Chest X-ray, AP view. Patient: 59 years old, sex F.
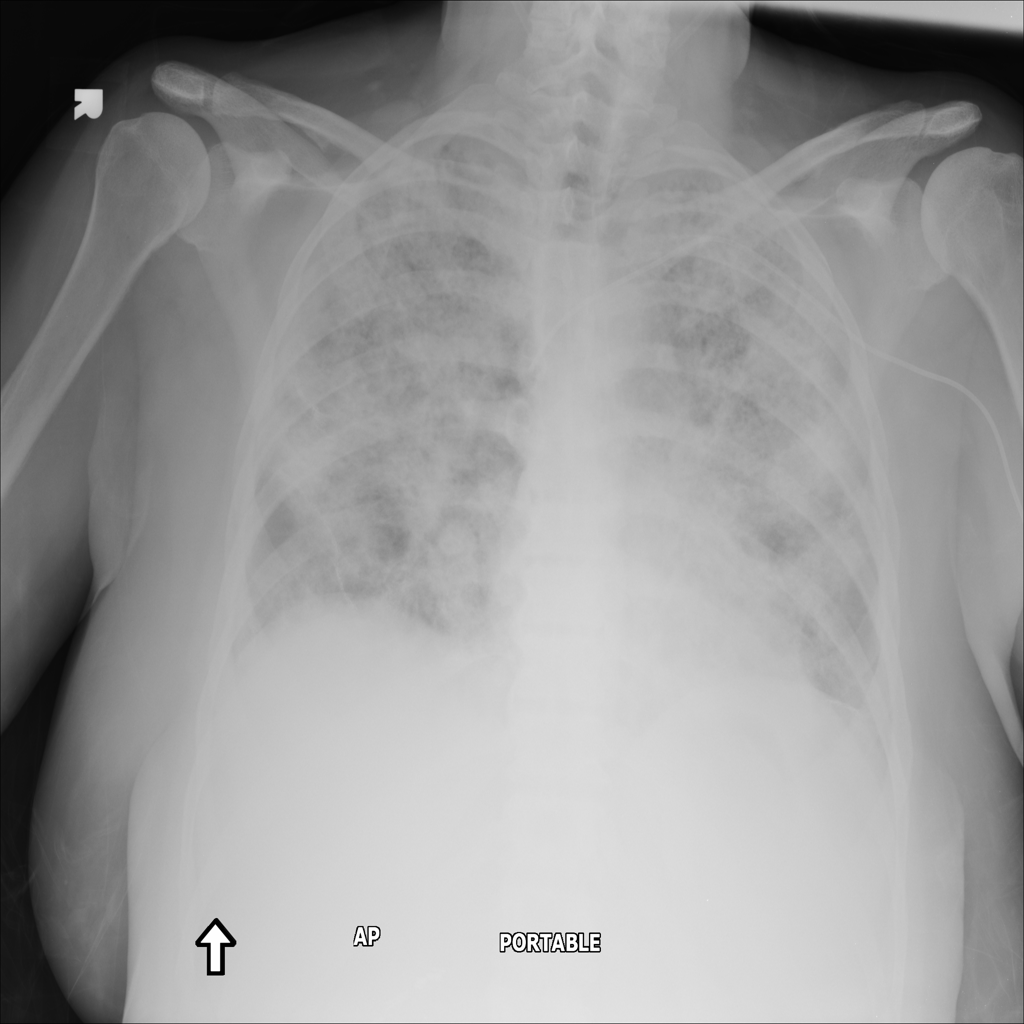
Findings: Infiltration